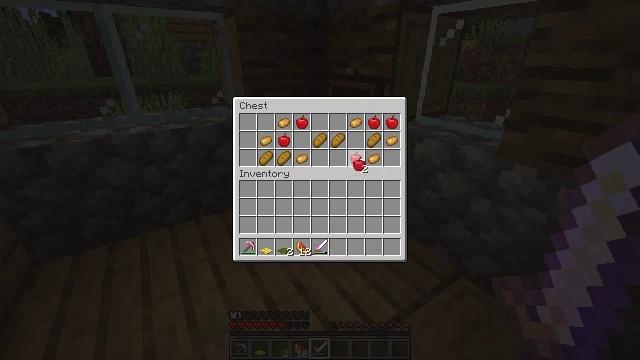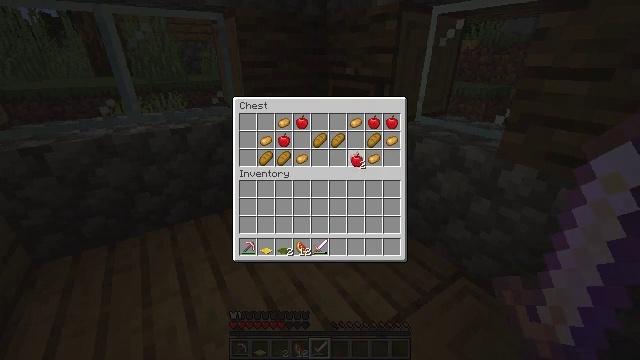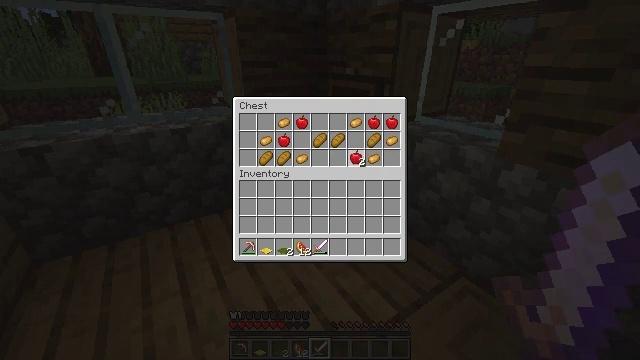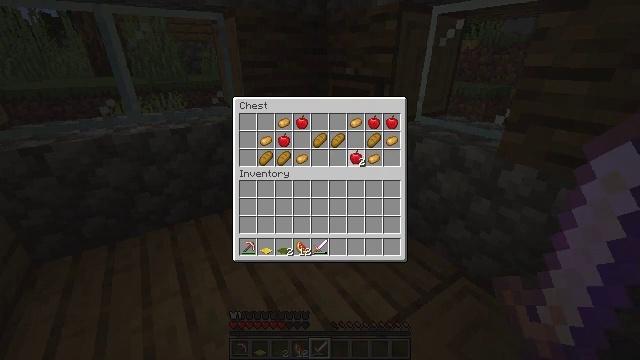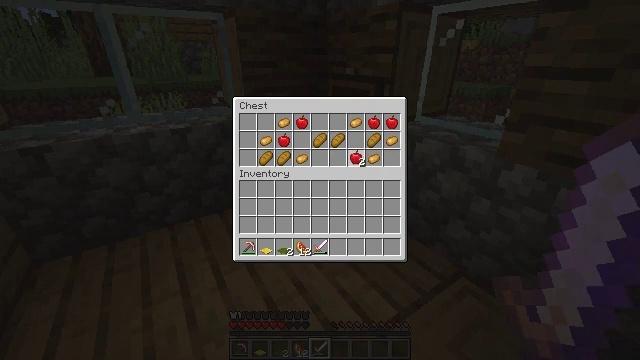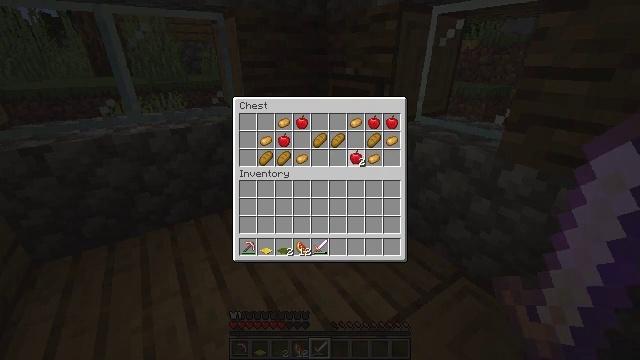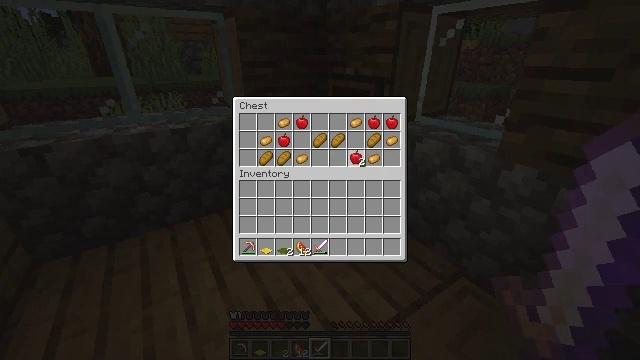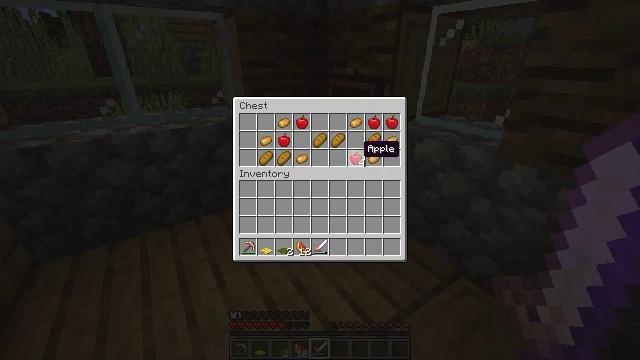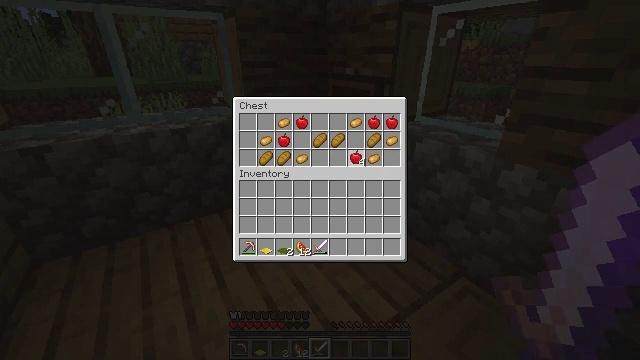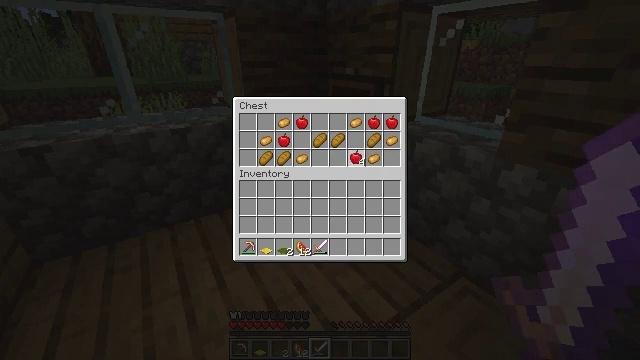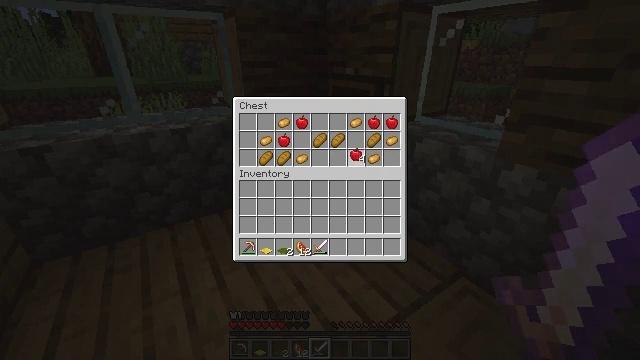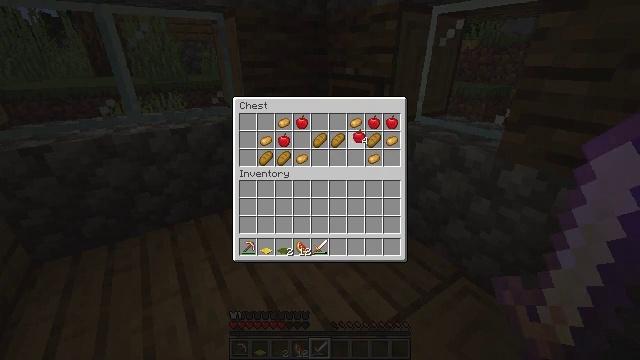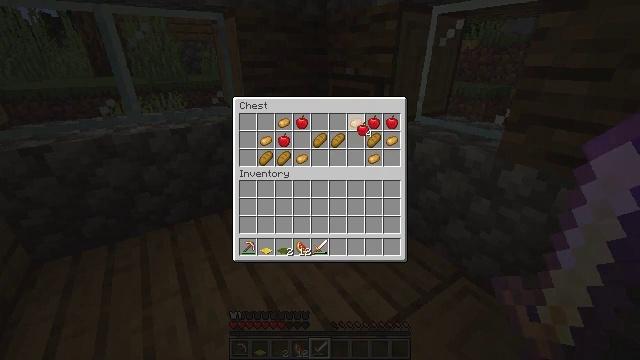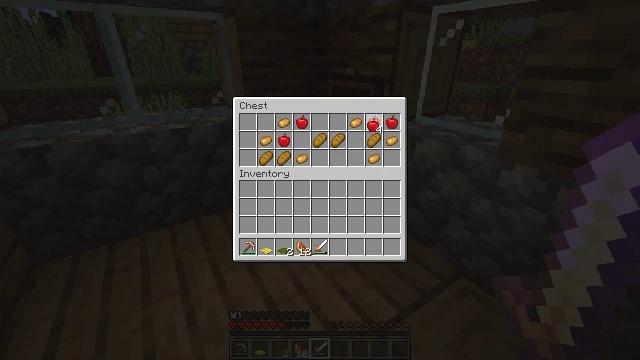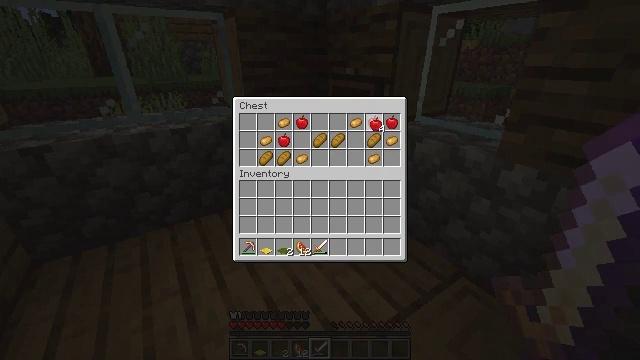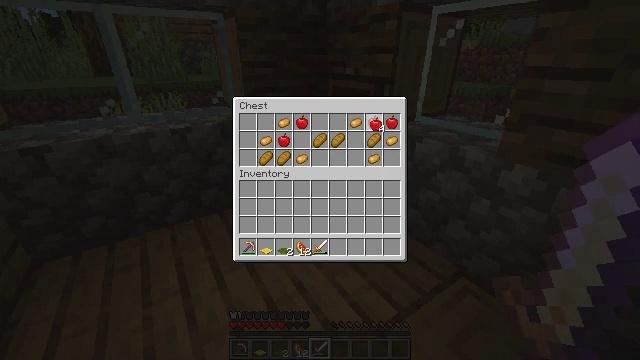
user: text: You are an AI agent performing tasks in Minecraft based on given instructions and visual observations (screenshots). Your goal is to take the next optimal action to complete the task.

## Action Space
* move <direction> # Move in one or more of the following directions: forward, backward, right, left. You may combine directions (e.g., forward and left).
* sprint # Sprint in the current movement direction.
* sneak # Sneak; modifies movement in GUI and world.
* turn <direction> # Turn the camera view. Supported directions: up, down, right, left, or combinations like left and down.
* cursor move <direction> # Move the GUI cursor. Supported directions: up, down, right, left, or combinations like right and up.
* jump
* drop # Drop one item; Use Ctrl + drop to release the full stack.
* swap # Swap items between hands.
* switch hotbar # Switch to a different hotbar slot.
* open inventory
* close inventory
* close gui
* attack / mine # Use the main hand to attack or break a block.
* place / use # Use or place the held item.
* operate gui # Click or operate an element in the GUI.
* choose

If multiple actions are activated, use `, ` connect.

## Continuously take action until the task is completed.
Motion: motion action
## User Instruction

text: Mine the diorite underground.
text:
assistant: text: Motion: no_op
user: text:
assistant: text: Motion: no_op
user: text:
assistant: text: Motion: attack / mine
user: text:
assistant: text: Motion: attack / mine
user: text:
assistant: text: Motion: attack / mine
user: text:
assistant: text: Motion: attack / mine
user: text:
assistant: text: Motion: no_op
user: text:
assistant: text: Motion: attack / mine
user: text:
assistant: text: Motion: attack / mine
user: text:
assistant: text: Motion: attack / mine
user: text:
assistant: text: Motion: turn up
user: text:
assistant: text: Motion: no_op
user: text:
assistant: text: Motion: turn right
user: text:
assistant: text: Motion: no_op
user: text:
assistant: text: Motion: no_op
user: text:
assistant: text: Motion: no_op
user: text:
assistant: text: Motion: attack / mine
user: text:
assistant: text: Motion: attack / mine
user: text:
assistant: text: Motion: attack / mine
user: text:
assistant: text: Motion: attack / mine
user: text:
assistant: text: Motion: no_op
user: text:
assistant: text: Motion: attack / mine
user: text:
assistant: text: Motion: attack / mine
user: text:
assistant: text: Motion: turn right and down, attack / mine
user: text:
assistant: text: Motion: no_op
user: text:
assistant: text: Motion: no_op
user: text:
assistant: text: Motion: no_op
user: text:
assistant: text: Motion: no_op
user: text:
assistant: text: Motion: no_op
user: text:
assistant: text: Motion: no_op